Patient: sex M, age 61
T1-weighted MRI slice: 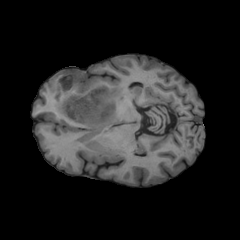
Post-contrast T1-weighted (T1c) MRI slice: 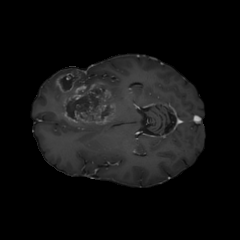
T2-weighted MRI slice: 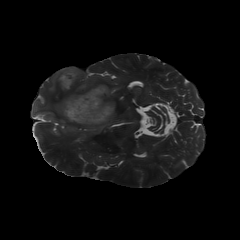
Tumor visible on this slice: yes
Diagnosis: Glioblastoma, IDH-wildtype
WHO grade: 4